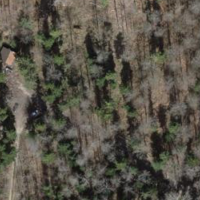
EUNIS habitat code: 41
Species observed at this site:
Clematis vitalba